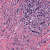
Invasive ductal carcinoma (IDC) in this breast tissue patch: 1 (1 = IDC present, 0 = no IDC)